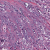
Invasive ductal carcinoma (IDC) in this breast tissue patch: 1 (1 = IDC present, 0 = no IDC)